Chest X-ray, AP view. Patient: 64 years old, sex M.
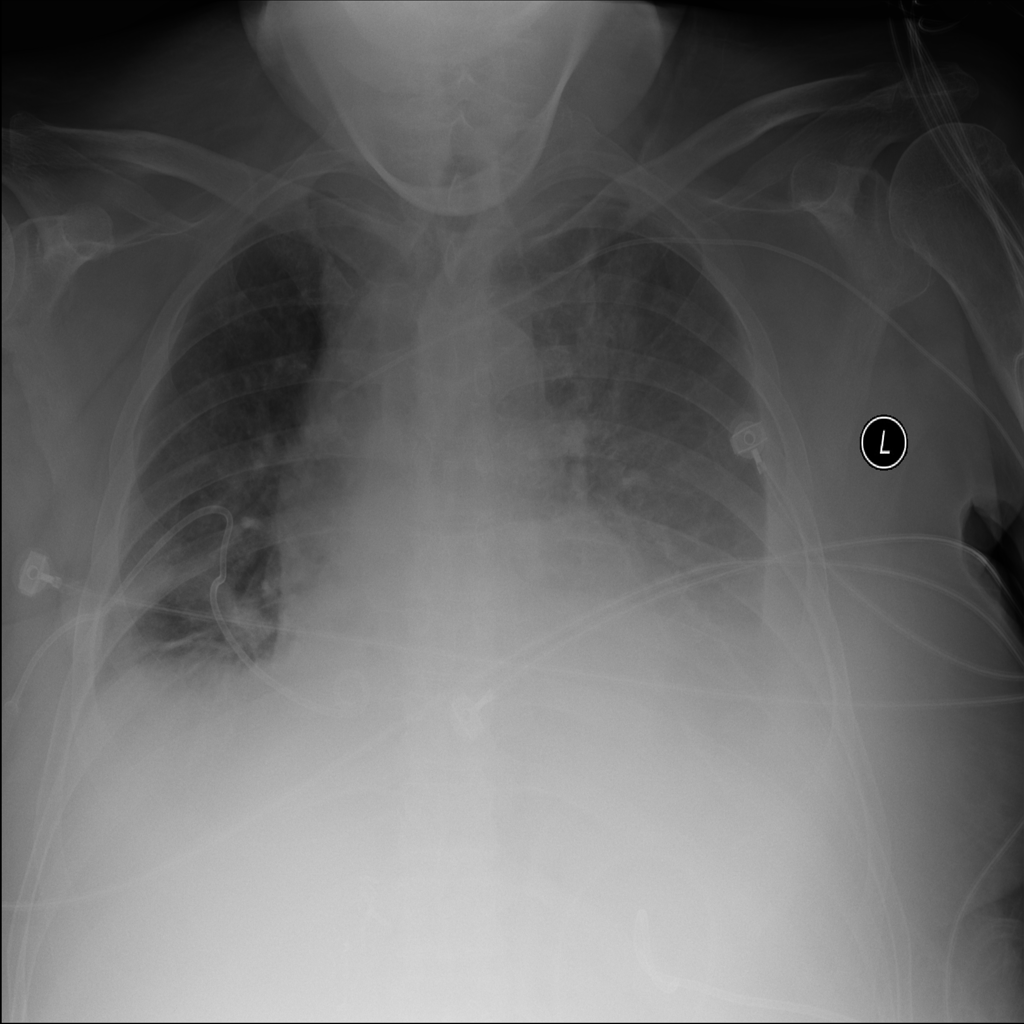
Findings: Atelectasis, Effusion, Infiltration